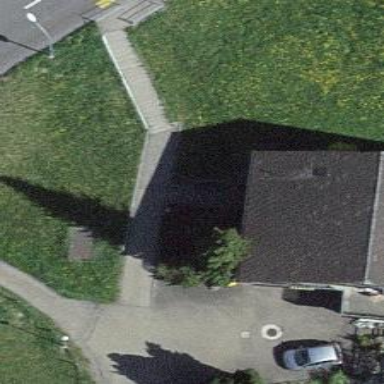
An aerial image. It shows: Concrete steps.